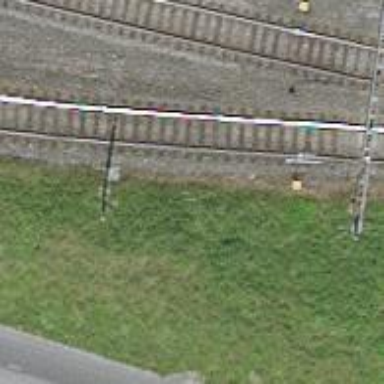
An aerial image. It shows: Rail yard with electrified contact lines for railway operations.